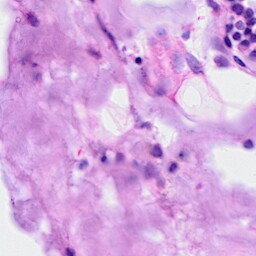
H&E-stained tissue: Breast